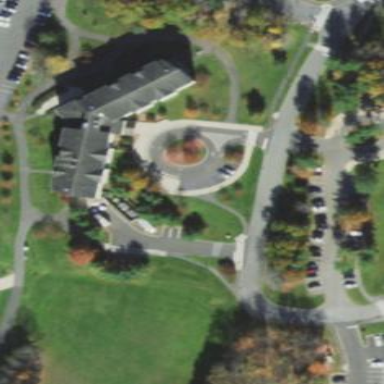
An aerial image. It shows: Dormitory building.